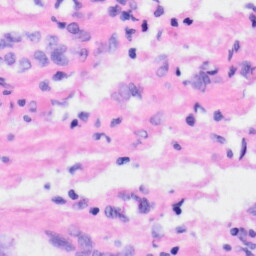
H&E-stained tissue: Liver